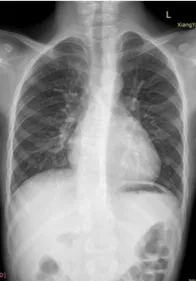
(B-G) Aspects of the phenotype of the proband. , necrosis of the astragalus.
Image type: radiology (x_ray)